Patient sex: F
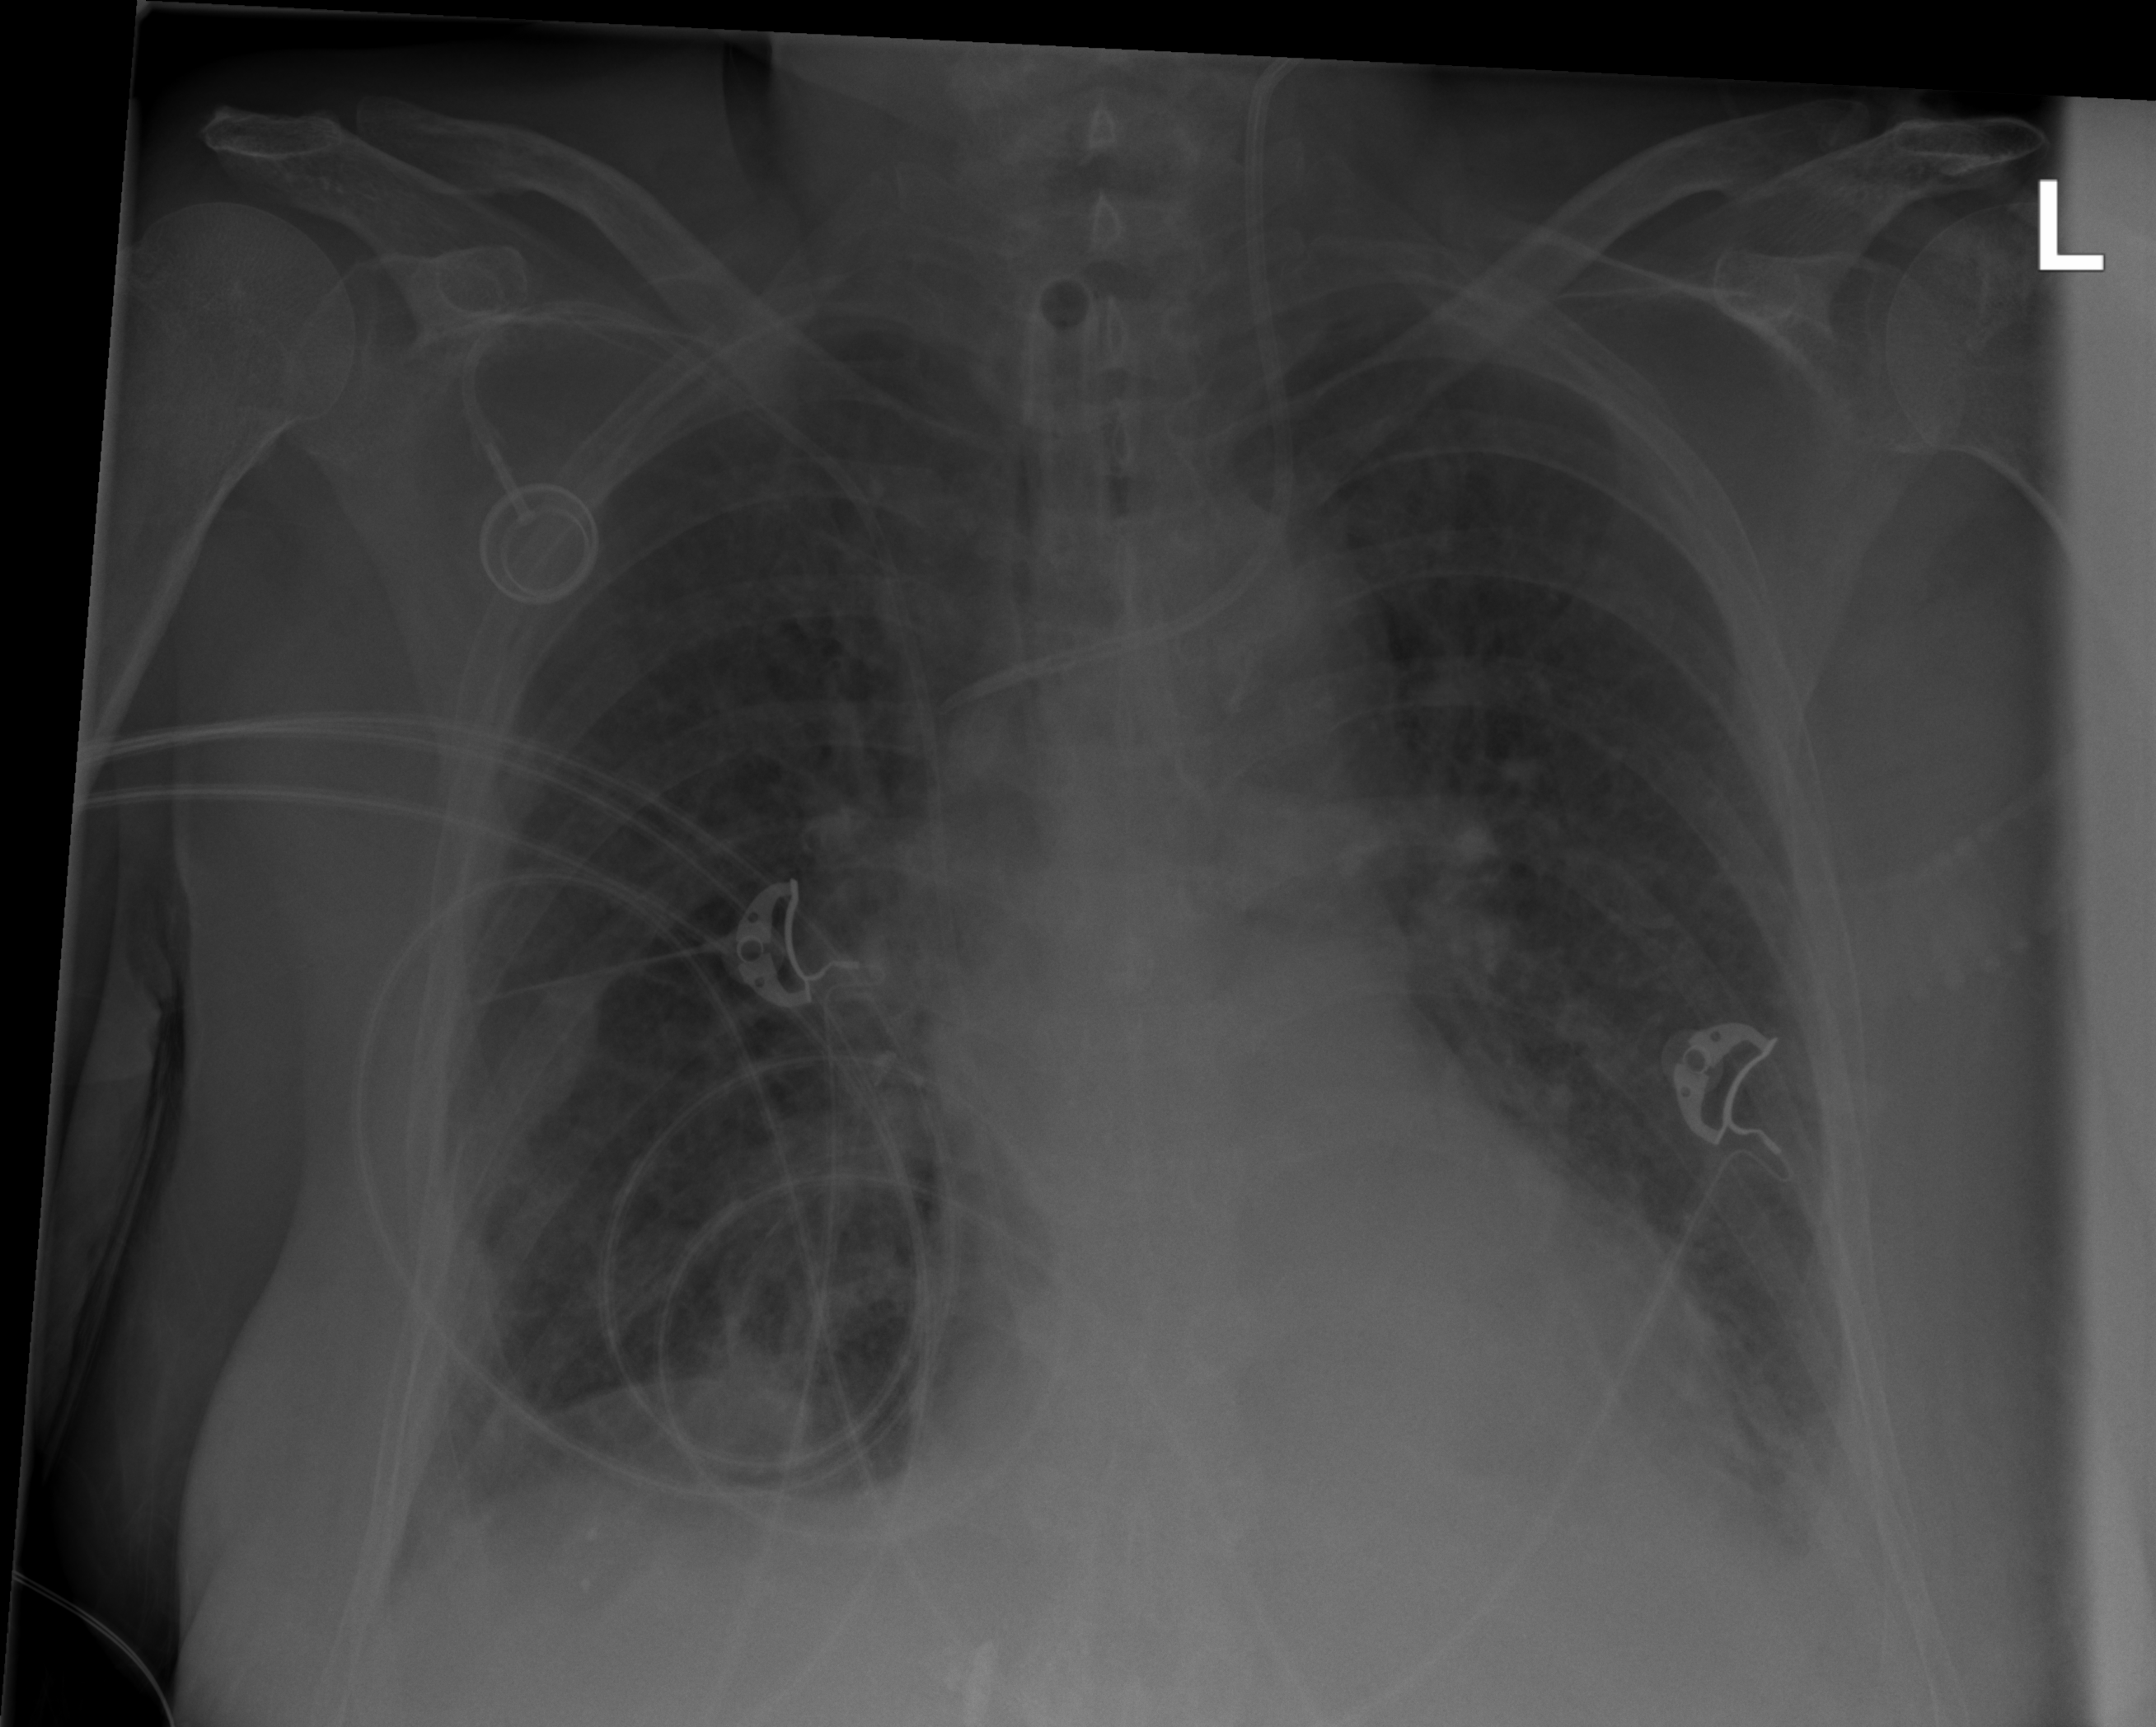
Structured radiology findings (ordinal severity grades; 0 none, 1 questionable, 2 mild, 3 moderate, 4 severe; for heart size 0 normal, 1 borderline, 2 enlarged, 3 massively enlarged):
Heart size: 1
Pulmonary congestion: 2
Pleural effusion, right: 2
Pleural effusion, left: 2
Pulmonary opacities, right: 2
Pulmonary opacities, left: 1
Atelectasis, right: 3
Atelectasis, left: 2